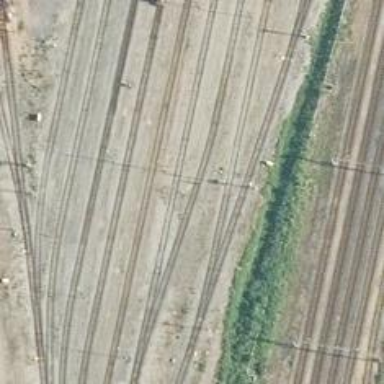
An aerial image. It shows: Railway signal.